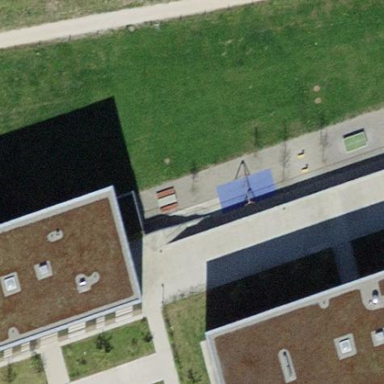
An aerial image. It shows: Playground area for leisure activities on the land.